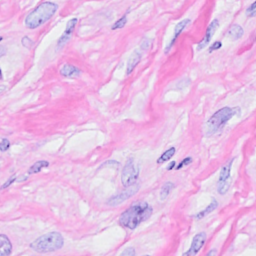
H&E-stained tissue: Breast